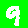
Digit: 9